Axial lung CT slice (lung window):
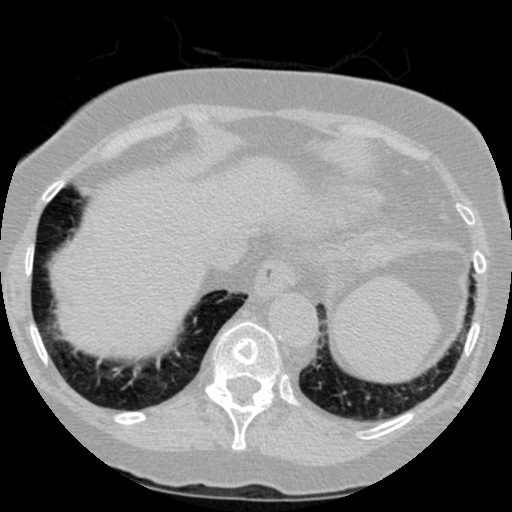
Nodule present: no